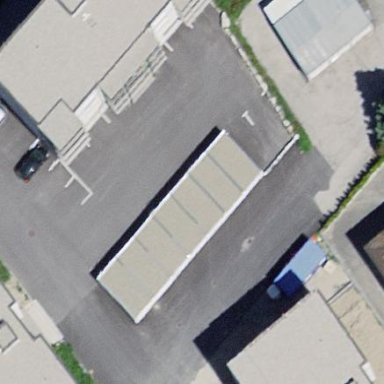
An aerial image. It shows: Group of garages.